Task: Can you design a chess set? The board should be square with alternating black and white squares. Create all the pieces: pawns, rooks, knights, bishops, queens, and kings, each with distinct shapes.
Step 231:
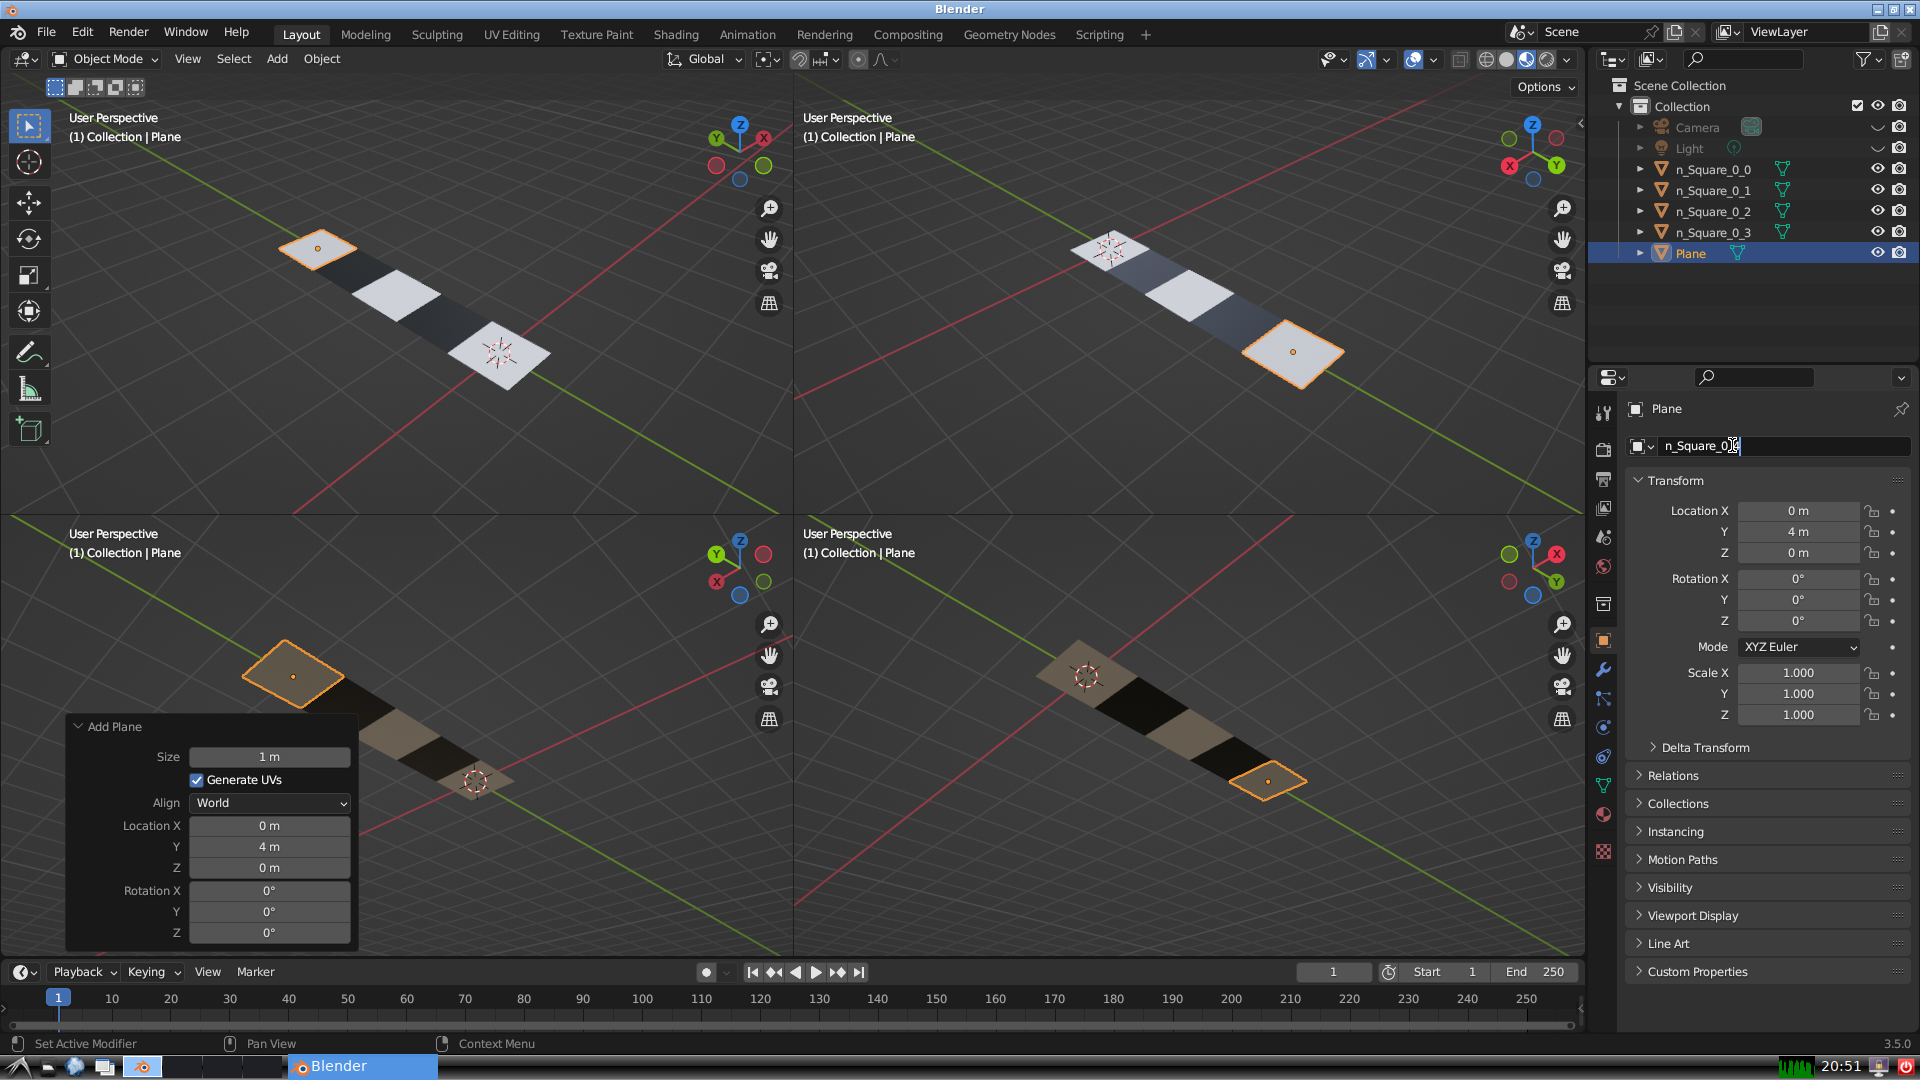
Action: {"key_press": ['Return']}